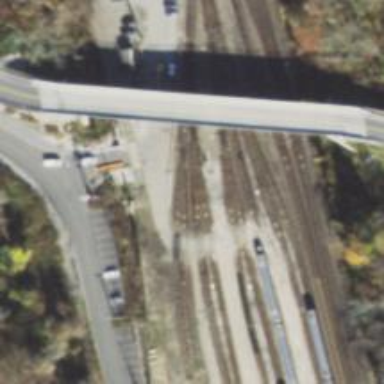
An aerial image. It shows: Electrified rail yard in service.